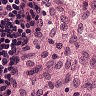
Metastatic tissue present: no